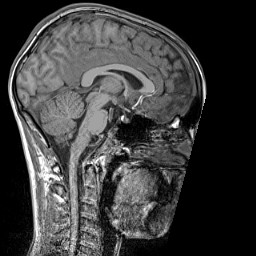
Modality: T1w
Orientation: sagittal
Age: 13
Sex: male
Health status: ill